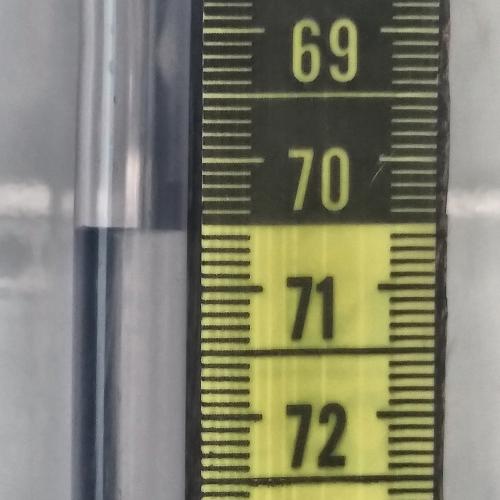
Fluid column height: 70.6 cm